Question: I have a Grid in which I am showing some records in each row. Here's how it is:

Now, my problem is that when I press the view button, I want to fetch the ID from the first column in a session variable so that I can display the same ID on the next page.
For the ItemTemplate of EditButton, I am using this code:
'''
<ItemTemplate>
<asp:LinkButton ID="EditBtn" CssClass="btn green" CommandName="edit" ToolTip="Edit" Text="Edit" runat="server" />
</ItemTemplate>
'''
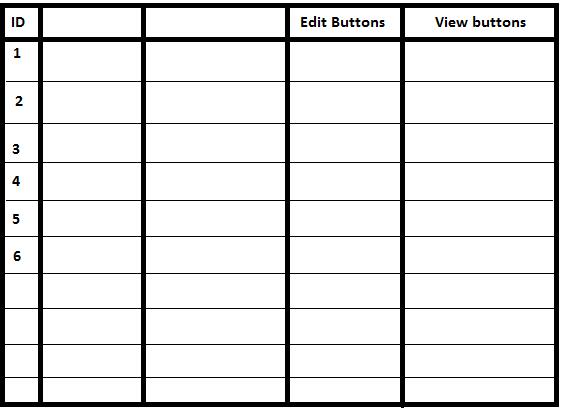
Answer: You could try passing it as command argument:
'''
<ItemTemplate>
<asp:LinkButton
ID="EditBtn"
CssClass="btn green"
CommandName="edit"
CommandArgument='<%# Eval("FirstColumnId") %>'
OnCommand="EditCommand"
ToolTip="Edit"
Text="Edit"
runat="server" />
</ItemTemplate>
'''
and in the code behind:
'''
protected void EditCommand(object sender, GridViewCommandEventArgs e)
{
var id = e.CommandArgument;
// TODO: do something with the id
}
'''